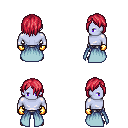
a pixel art fantasy rpg character, male body template, dark elf, purple skin, overskirt, metal pants, ruby red bangs hairstyle, gold gloves, brown shoes, four views (front, back, left, right), 2x2 character sprite sheet, small pixel art, hard edges, no anti-aliasing